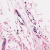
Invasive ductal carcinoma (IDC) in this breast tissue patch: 0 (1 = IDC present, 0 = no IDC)